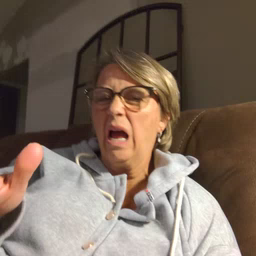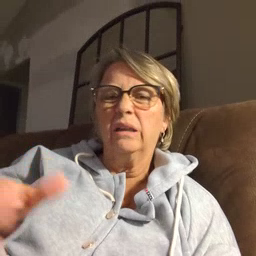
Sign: yucky